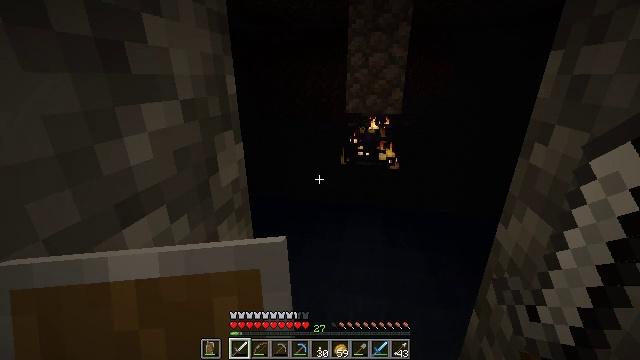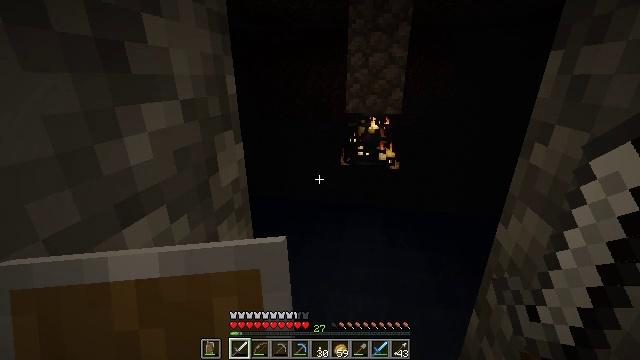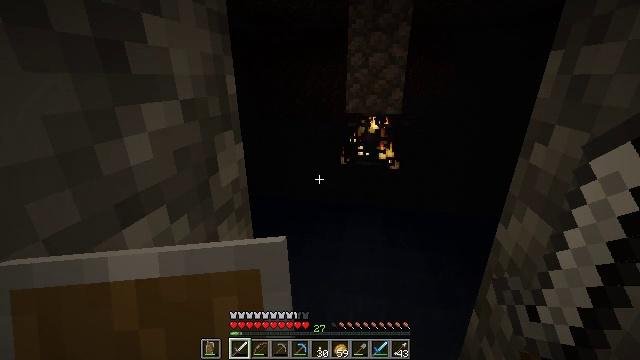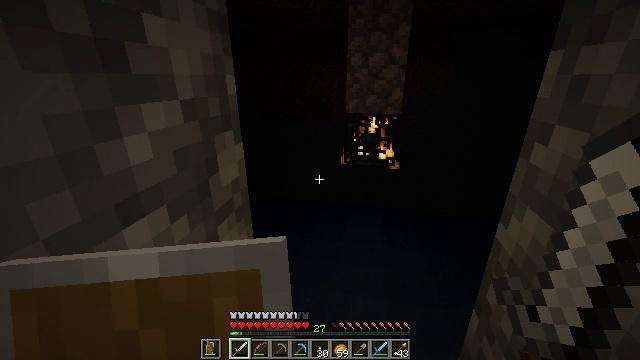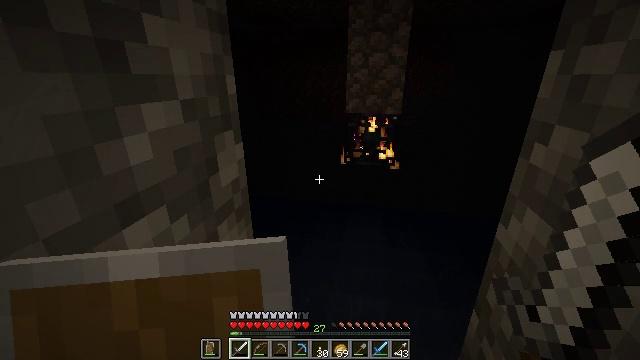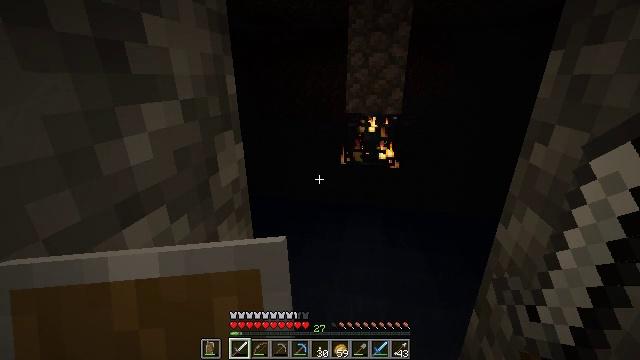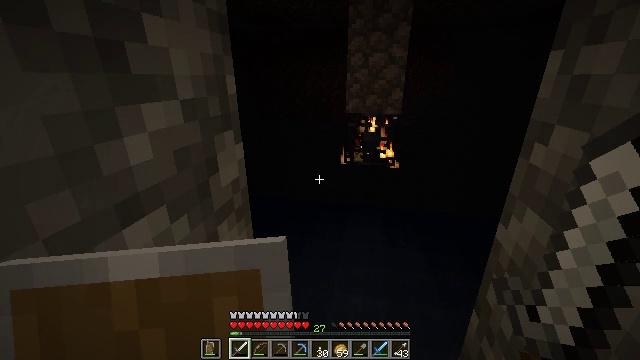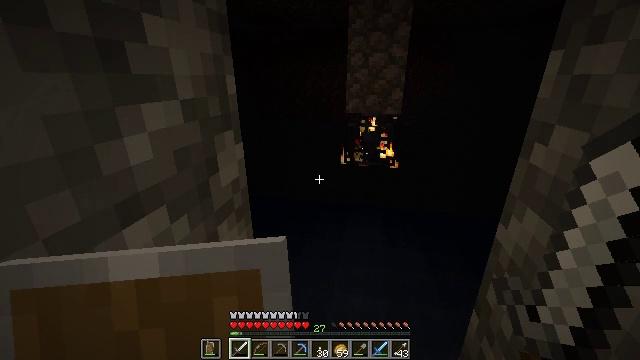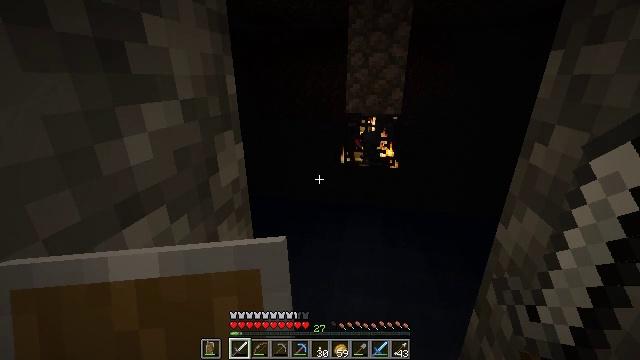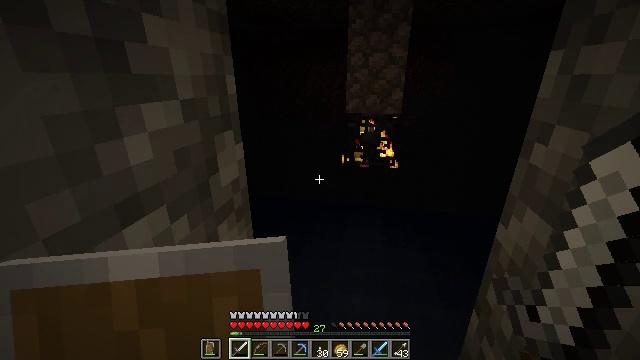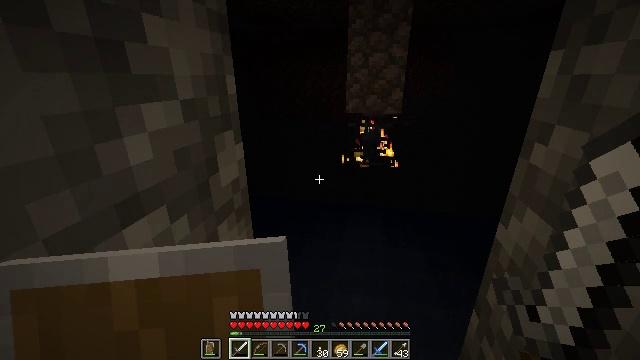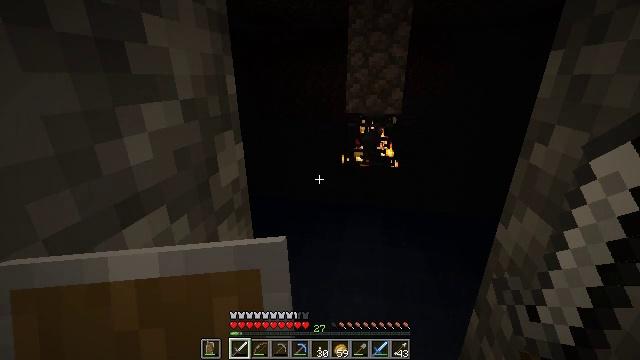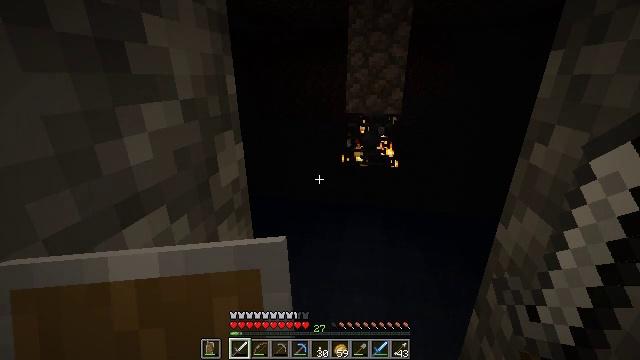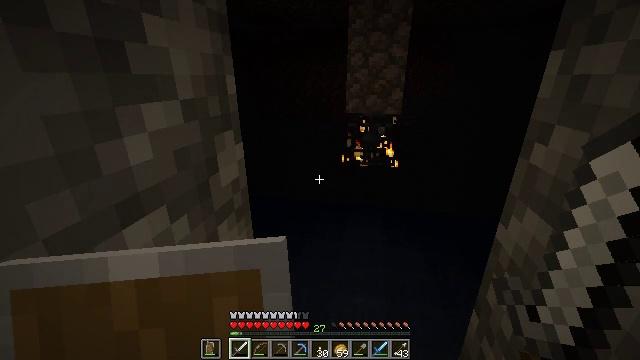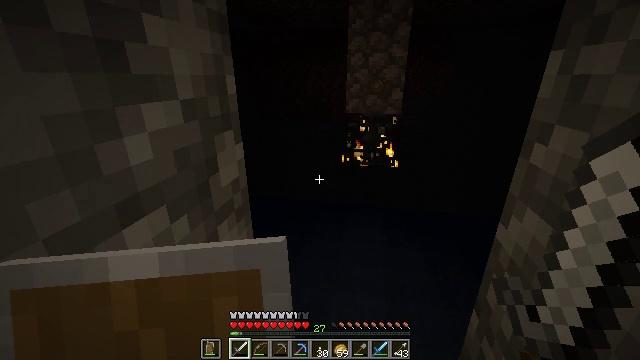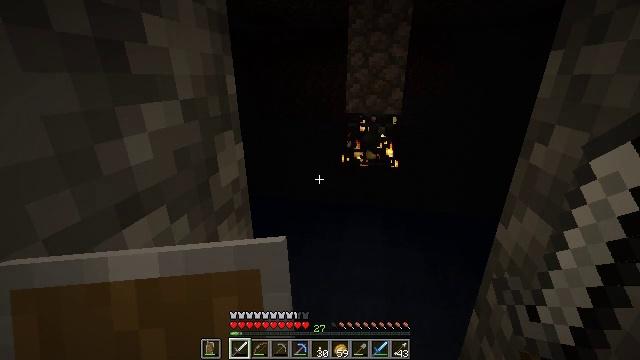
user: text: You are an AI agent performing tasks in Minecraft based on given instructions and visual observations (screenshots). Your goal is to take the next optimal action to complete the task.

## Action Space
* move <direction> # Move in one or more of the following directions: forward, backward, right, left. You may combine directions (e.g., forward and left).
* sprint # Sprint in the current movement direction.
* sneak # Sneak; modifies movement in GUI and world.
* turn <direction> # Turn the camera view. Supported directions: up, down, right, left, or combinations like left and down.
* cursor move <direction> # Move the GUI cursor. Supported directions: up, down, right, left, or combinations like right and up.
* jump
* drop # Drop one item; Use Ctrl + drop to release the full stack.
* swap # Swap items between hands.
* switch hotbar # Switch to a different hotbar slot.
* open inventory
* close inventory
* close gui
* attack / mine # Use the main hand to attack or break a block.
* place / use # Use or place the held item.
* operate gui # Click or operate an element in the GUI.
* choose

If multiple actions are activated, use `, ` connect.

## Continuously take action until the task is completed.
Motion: motion action
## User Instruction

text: Drop an iron sword.
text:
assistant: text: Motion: no_op
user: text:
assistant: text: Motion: no_op
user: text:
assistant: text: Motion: no_op
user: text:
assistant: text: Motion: no_op
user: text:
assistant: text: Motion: no_op
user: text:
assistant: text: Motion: no_op
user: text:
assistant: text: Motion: no_op
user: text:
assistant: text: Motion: no_op
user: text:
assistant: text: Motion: no_op
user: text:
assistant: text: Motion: no_op
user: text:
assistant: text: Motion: no_op
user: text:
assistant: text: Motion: no_op
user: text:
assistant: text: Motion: no_op
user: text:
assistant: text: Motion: no_op
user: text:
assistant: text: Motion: no_op
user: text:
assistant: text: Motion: no_op
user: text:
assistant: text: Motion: no_op
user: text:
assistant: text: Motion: no_op
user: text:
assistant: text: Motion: no_op
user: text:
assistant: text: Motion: no_op
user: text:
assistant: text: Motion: no_op
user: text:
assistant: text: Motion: no_op
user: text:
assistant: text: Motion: no_op
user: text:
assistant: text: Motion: no_op
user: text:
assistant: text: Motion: no_op
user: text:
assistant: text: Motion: no_op
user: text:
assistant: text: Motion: no_op
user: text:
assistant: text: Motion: no_op
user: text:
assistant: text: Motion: no_op
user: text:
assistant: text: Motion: no_op